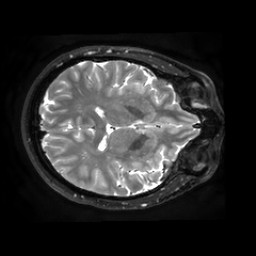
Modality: T2w
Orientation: axial
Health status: healthy
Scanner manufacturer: philips
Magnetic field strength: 3 T
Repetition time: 2.5 s
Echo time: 0.25 s